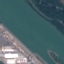
Land use / land cover: River